Question: I'm trying to send a JSON object from an AJAX request to my server.
I'm doing this with JQuery like this:
'''
$.ajax({
type: "POST",
url: settings.ajax.post,
dataType: 'json',
data: basket.aggregate(Basket.EXPORT_JSON, qty),
success: function(data, textStatus, jqXHR) {
if (typeof settings.ajax.success == "function") settings.ajax.success(data, textStatus, jqXHR);
},
error: function(jqXHR, text, e) {
if (typeof settings.ajax.error == "function") settings.ajax.error(jqXHR, text, e);
}
});
'''
The url is pointed to this file on the server:
'''
<?php
$to = "<my-email-address>";
$subject = "JSON test";
$message = "POST dump:
";
foreach($_POST as $key=>$value)
{
$message .= $key . ":" . $value;
}
mail ($to, $subject, $message);
exit;
?>
'''
But the POST var seems to be empty, even though in Firebug I can see that the correct data was sent to the server:

After each request is sent, the ajax error function is called, with an undefined error (I guess because there was no reply from the server? Or I don't know?)
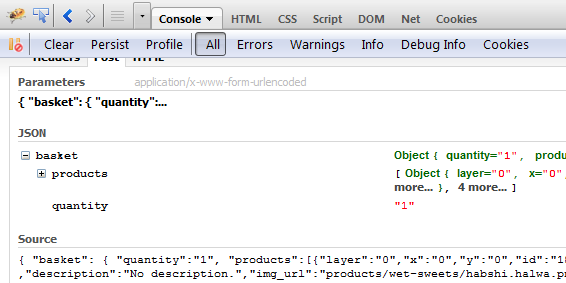
Answer: POST needs key value pairs, but you're just sending it one value (a JSON string) without a key. It needs to be an array.
Secondly, you need to decode the JSON before you can use it in PHP as an array or object. 'json_decode()' is used for that.